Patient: sex M, age 29
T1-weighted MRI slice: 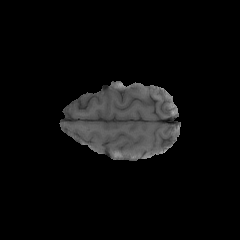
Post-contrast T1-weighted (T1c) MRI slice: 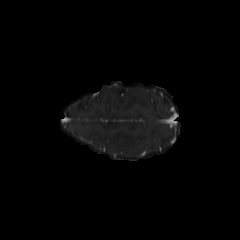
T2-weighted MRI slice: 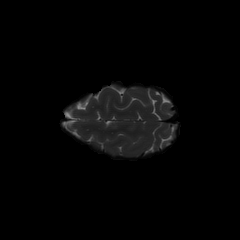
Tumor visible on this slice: no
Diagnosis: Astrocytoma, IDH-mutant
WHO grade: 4